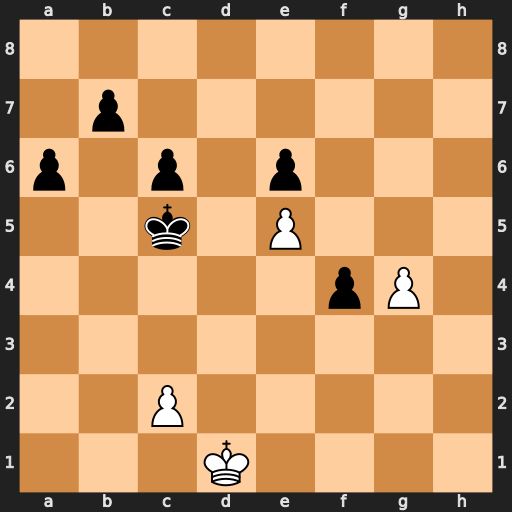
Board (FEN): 8/1p6/p1p1p3/2k1P3/5pP1/8/2P5/3K4
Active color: w
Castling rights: -
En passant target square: -
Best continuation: g5 Kd4 g6 Kxe5 g7